Question: I have some radio buttons ie
'''
<div class="buttonset">
<input name="radio12" type="radio" class="" id="radio5" />
<label class="yesno">Yes</label>
<input name="radio12" type="radio" class="" id="radio6" />
<label class="yesno">No</label>
</div>
'''
I also have this code in the head
'''
<link rel="stylesheet" ref="http://ajax.googleapis.com/ajax/libs/jqueryui/1.8.16/themes/ui-darkness/jquery-ui.css" type="text/css" media="all" />
<script src="https://ajax.googleapis.com/ajax/libs/jquery/1.6.2/jquery.js"></script>
<script src="https://ajax.googleapis.com/ajax/libs/jqueryui/1.8.16/jquery-ui.js"></script>
<script>
$(document).ready(function() {
$(".buttonset").buttonset();
alert ("Buttons created");
});
</script>
'''
And My radio buttons are not rendering as button as expected.
What am I missing?
This jsfiddle page has an example of it not working <URL>
After @soderslatt's suggestion of adding resources I get this

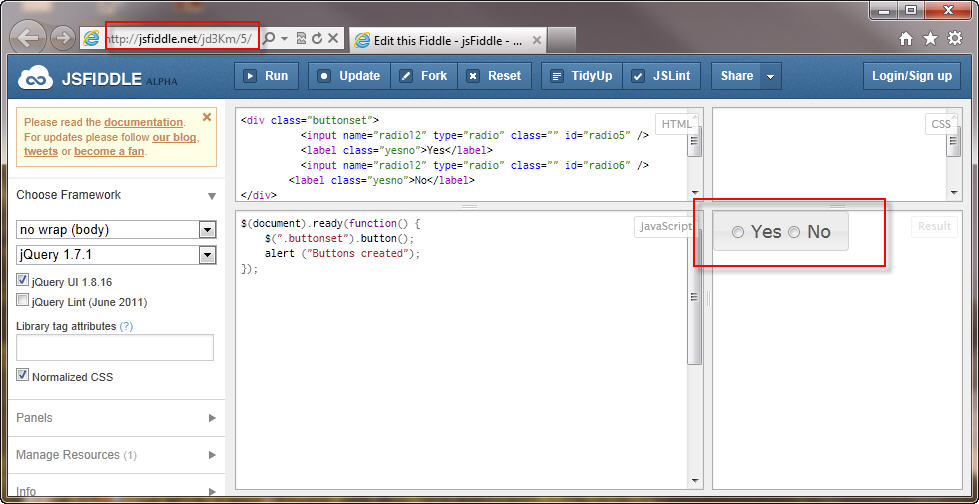
Answer: Include the jquery ui css
<URL>